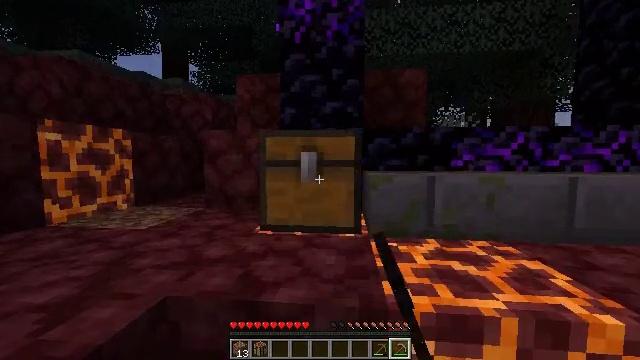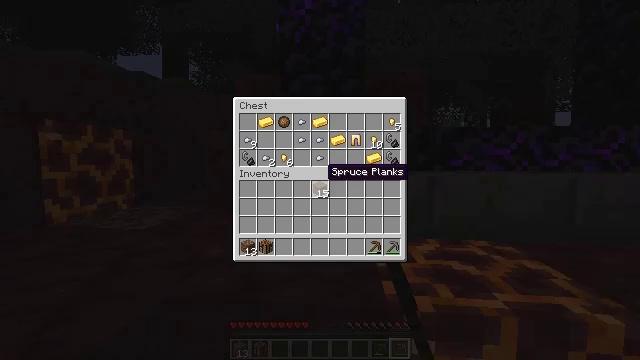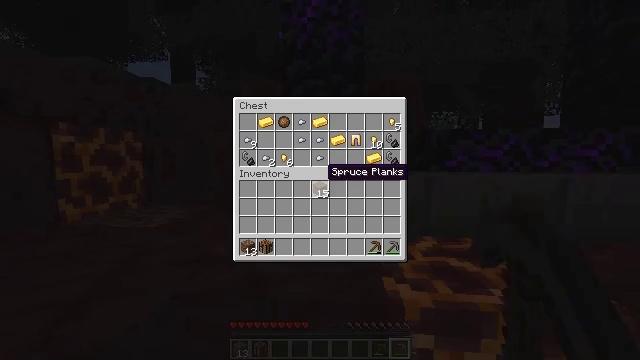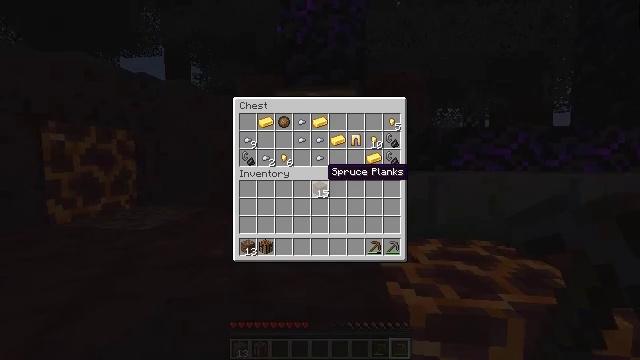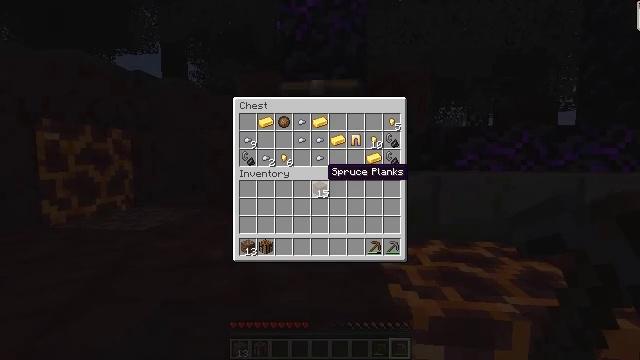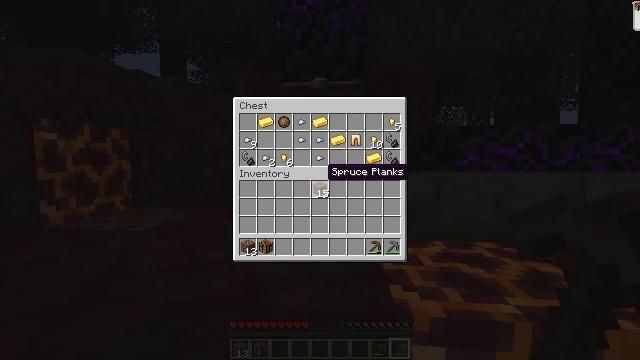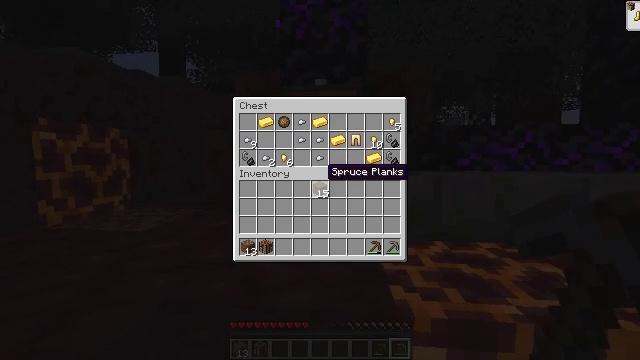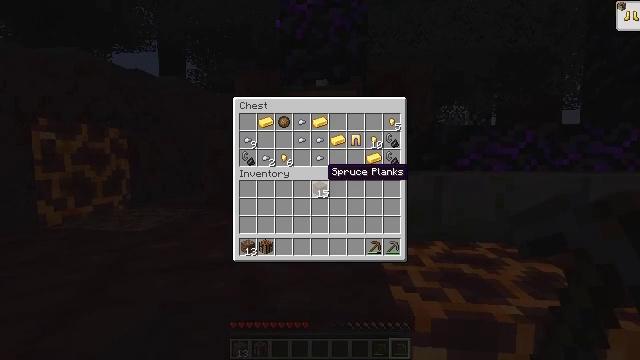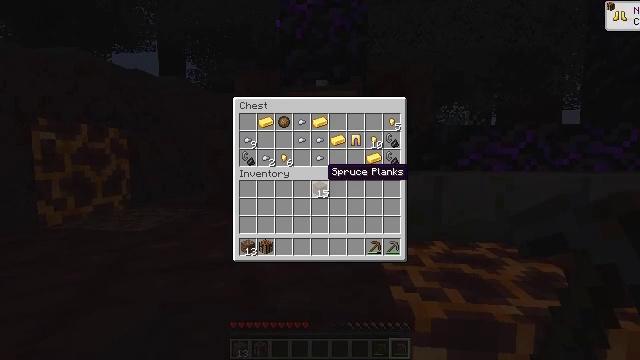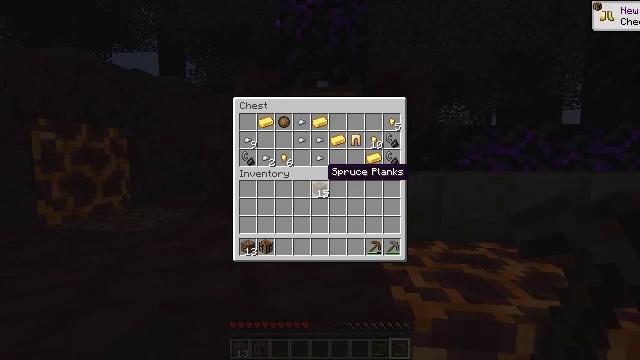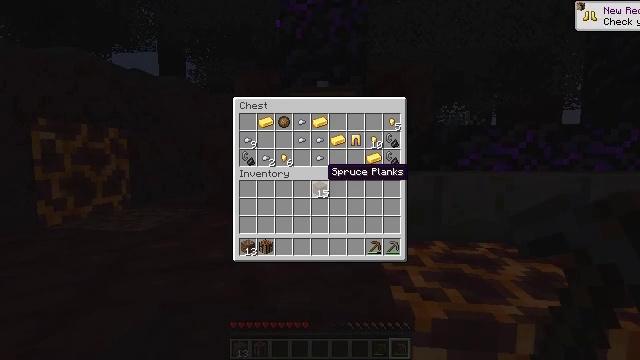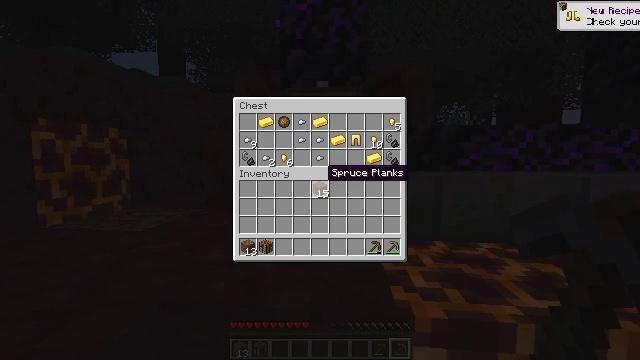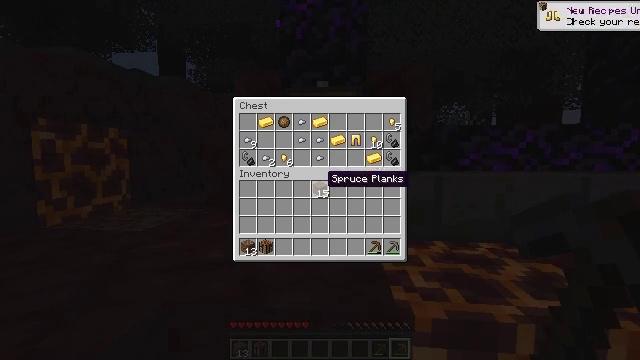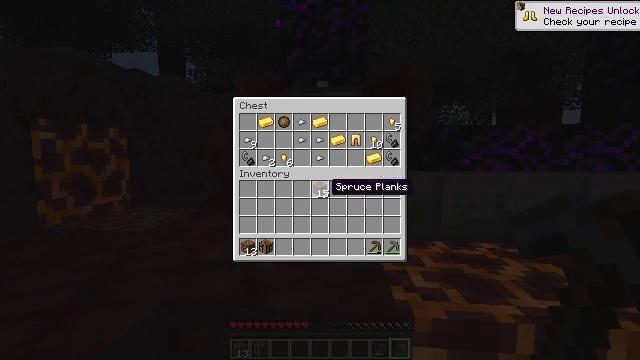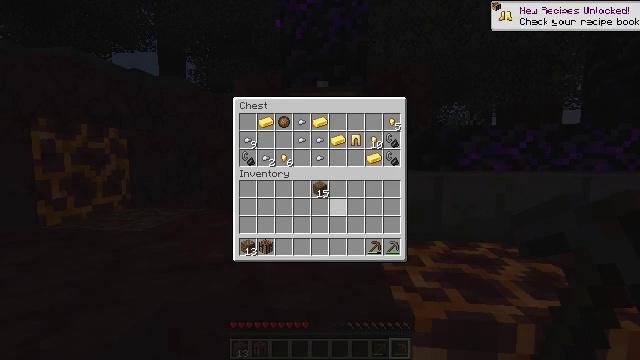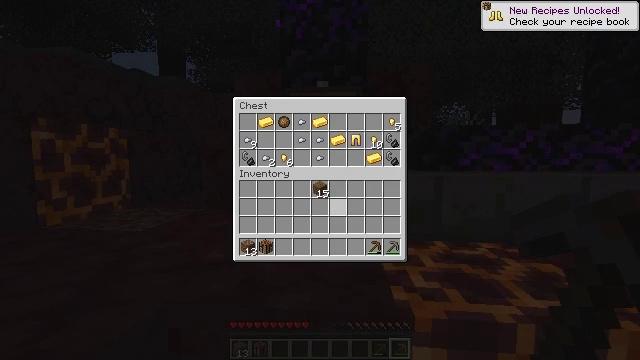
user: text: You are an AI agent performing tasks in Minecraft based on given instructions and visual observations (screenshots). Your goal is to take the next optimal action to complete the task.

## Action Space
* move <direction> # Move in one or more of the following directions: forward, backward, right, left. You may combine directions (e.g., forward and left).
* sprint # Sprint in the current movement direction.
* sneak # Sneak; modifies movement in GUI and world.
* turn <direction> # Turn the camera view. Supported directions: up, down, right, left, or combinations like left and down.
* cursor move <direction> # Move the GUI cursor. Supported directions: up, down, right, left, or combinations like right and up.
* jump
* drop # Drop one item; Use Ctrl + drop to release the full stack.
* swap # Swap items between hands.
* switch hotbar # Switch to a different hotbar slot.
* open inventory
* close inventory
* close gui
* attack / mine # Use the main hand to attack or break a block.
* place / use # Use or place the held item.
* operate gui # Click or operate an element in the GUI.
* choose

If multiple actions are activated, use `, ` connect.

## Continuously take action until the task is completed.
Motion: motion action
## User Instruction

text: Attack the chest to pick it up.
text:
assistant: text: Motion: open gui
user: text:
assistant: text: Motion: no_op
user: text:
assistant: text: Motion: no_op
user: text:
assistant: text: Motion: no_op
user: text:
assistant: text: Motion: no_op
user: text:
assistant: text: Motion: no_op
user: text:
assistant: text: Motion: no_op
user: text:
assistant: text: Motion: no_op
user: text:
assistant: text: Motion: no_op
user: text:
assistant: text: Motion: no_op
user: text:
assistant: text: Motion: no_op
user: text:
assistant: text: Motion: no_op
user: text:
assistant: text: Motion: cursor move down
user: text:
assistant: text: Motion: cursor move right and down
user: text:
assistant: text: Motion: no_op
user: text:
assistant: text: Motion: no_op
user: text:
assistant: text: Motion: no_op
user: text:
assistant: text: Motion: no_op
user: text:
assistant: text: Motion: sneak
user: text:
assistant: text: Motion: sneak
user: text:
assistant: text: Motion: sneak, cursor move right and up
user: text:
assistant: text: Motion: sneak, cursor move up
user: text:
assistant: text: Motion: sneak, cursor move up
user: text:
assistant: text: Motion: sneak
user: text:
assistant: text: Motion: sneak
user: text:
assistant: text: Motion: sneak
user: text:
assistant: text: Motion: sneak
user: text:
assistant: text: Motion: sneak
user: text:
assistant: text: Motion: sneak
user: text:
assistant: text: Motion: sneak